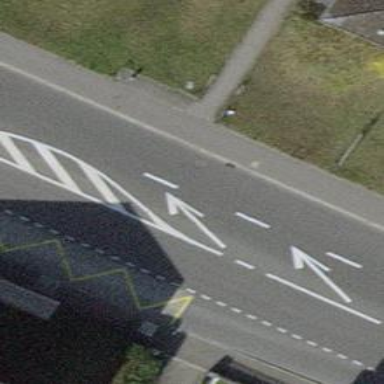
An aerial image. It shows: Bus stop equipped with public transport stop position.